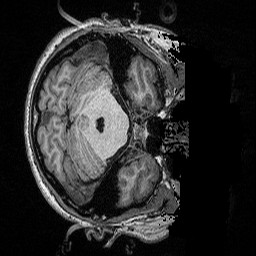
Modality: T1w
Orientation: axial
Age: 41
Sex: male
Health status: ill
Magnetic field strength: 3 T
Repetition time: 2.53 s
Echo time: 0.00331 s